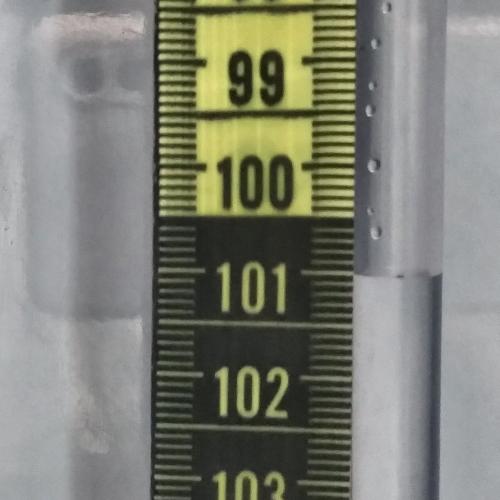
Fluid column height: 101.0 cm